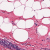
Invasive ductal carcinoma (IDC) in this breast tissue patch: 0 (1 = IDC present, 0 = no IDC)